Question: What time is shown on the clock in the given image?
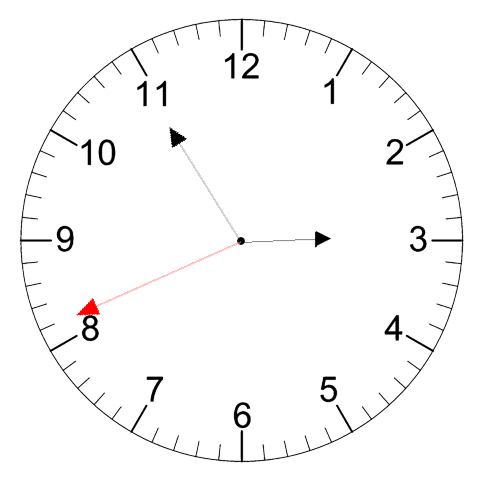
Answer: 02:54:41